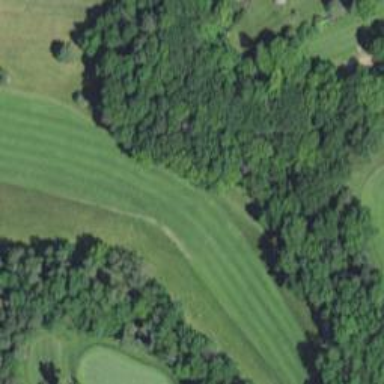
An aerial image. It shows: View of golf hole.